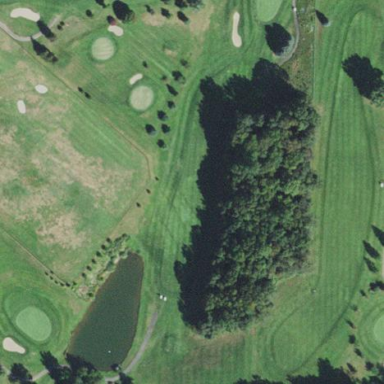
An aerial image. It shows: Area with grass used as rough in golf course.